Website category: auto
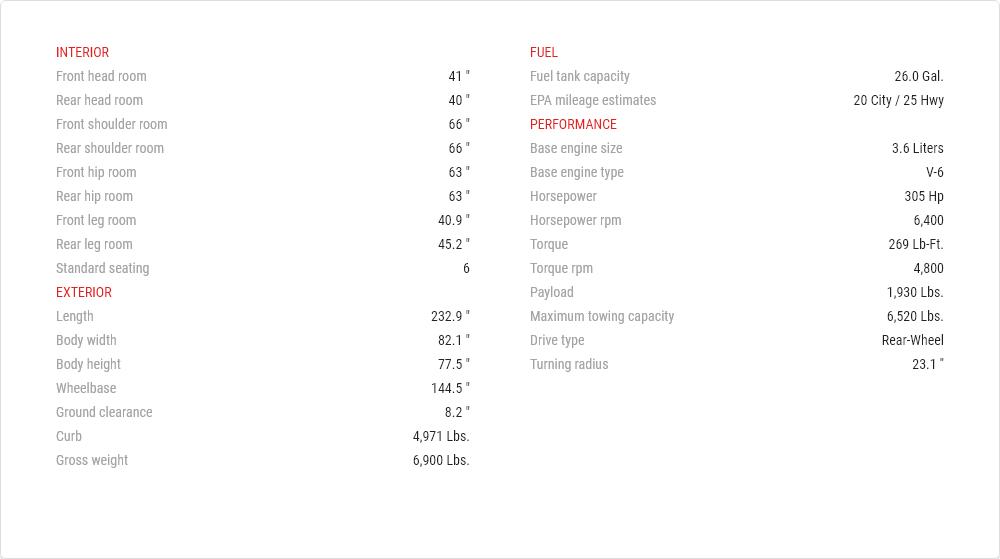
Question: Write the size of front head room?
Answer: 41 "

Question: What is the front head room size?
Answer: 41 "

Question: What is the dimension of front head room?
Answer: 41 "

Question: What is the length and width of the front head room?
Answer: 41 "

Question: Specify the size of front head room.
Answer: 41 "

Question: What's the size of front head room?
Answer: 41 "

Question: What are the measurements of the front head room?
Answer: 41 "

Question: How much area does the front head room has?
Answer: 41 "

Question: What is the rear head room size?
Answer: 40 "

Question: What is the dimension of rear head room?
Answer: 40 "

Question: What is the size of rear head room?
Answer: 40 "

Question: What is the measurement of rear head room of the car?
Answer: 40 "

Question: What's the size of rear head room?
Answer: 40 "

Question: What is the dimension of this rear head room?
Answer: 40 "

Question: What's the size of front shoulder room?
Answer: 66 "

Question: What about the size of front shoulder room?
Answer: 66 "

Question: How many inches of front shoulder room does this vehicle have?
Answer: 66 "

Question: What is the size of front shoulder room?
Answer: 66 "

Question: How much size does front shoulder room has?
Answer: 66 "

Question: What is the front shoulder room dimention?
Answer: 66 "

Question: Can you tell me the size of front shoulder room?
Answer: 66 "

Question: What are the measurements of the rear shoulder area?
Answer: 66 "

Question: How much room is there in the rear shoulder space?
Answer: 66 "

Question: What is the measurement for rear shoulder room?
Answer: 66 "

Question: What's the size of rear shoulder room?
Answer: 66 "

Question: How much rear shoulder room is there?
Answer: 66 "

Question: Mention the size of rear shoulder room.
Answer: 66 "

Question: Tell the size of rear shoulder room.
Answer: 66 "

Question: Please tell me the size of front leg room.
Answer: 40.9 "

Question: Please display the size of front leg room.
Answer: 40.9 "

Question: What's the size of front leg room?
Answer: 40.9 "

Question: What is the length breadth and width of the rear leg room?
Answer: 45.2 "

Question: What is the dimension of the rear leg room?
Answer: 45.2 "

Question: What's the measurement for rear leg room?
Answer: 45.2 "

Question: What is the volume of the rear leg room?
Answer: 45.2 "

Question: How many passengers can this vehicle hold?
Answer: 6

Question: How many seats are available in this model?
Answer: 6

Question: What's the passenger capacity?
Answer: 6

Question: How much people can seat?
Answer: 6

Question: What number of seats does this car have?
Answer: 6

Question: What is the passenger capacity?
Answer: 6

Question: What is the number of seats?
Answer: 6

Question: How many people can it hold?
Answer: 6

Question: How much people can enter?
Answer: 6

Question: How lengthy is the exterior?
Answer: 232.9 "

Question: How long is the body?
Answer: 232.9 "

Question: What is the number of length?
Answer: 232.9 "

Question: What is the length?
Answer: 232.9 "

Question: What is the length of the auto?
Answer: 232.9 "

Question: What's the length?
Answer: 232.9 "

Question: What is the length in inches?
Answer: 232.9 "

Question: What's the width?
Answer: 82.1 "

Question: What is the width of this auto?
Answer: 82.1 "

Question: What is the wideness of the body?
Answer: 82.1 "

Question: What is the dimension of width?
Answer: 82.1 "

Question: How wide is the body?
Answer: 82.1 "

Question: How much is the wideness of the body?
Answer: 82.1 "

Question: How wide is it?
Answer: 82.1 "

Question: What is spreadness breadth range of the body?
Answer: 82.1 "

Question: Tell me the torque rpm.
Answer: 4,800

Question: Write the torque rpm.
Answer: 4,800

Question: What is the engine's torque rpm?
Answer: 4,800

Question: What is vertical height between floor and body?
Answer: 8.2 "

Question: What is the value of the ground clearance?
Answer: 8.2 "